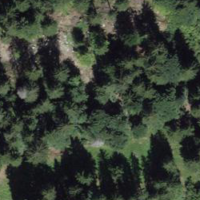
EUNIS habitat code: 43
Species observed at this site:
Lathyrus vernus